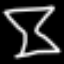
Label: hourglass